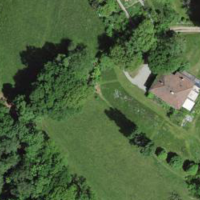
EUNIS habitat code: 44
Species observed at this site:
Orchis anthropophora
Cirsium vulgare